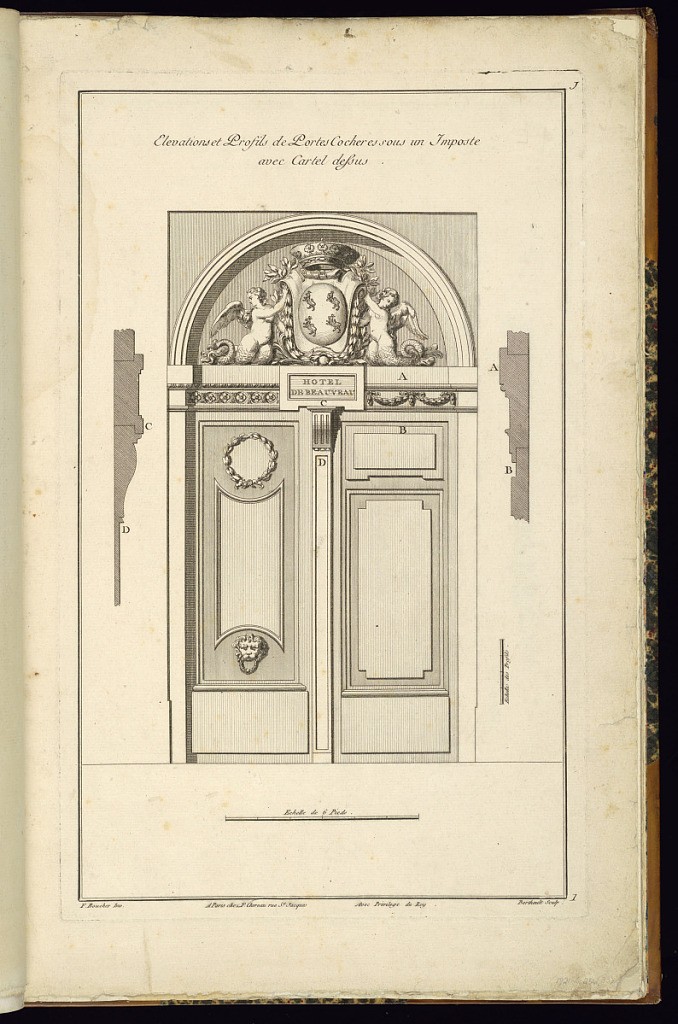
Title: Elevations et Profils de Portes Cocheres sous un Imposte avec Cartel dessus
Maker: Juste-François Boucher, French, 1736 – 1782
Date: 1774
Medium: Engraving on laid paper
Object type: Print
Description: Elevation and plan of an entryway with a hemisphere on an impost decorated with winged anguipeds holding up a coat of arms with crowned lions on it. The left side of the entryway features a lion head door knocker and a wreath. The plate is signed.